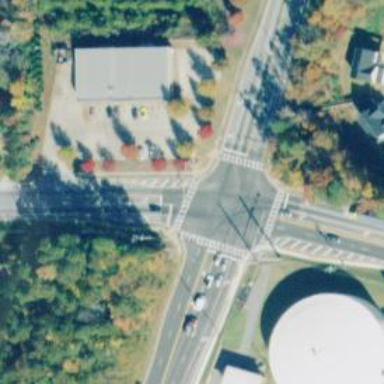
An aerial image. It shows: Marked road crossing.